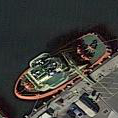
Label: civil